Question: The version that I'm using:
'''
Redmine version 2.0.1.stable
Ruby version 1.8.7 (i386-linux)
Rails version 3.2.3
Environment production
Database adapter MySQL
'''
The strange thing is after pressing + a few times, I will get something like this:

I can't find any interesting in the 'production.log':
'''
Started GET "/admin/info" for 192.168.3.40 at Sat Jun 23 21:14:50 <PHONE>
Processing by AdminController#info as HTML
Rendered admin/info.html.erb within layouts/admin (2.2ms)
Rendered admin/_menu.html.erb (7.8ms)
Rendered layouts/base.html.erb (72.9ms)
Completed 200 OK in 93ms (Views: 79.1ms | ActiveRecord: 8.3ms)
'''
'''
LoadModule passenger_module /usr/lib/ruby/gems/1.8/gems/passenger-3.0.12/ext/apache2/mod_passenger.so
PassengerRoot /usr/lib/ruby/gems/1.8/gems/passenger-3.0.12
PassengerRuby /usr/bin/ruby
'''
'''
<VirtualHost *:80>
ServerName redmine.domain.vn
ServerAdmin quanta@domain.vn
DocumentRoot /var/www/html/redmine/public/
RailsBaseURI /
ErrorLog logs/redmine.error_log
<Directory "/var/www/html/redmine/public/">
Options -MultiViews
Order allow,deny
Allow from all
AllowOverride none
Satisfy Any
</Directory>
</VirtualHost>
'''
There is no '.htaccess' file in the 'public' folder that might cause the problems with passenger:
'''
-rw-rw-r-- 1 apache apache 485 May 28 14:25 404.html
-rw-rw-r-- 1 apache apache 674 May 28 14:25 500.html
-rwxr-xr-x 1 apache apache 473 Jun 2 11:34 dispatch.fcgi
-rwxrwxr-x 1 apache apache 473 May 28 14:25 dispatch.fcgi.example
-rw-rw-r-- 1 apache apache 7886 May 28 14:25 favicon.ico
drwxrwxr-x 2 apache apache 4096 May 28 14:25 help
-rw-rw-r-- 1 apache apache 1441 May 28 14:25 htaccess.fcgi.example
drwxrwxr-x 4 apache apache 4096 May 28 14:25 images
-rw-r--r-- 1 apache apache 20 Jun 23 18:59 info.php
drwxrwxr-x 4 apache apache 4096 May 28 14:25 javascripts
drwxrwxr-x 2 apache apache 4096 May 28 14:25 stylesheets
drwxrwxr-x 4 apache apache 4096 May 28 14:25 themes
'''
Any thoughts?
---
The source when missing CSS:
'''
<link href="/themes/classic/stylesheets/I.application.css,q1338189946.pagespeed.cf.0ULULhmylO.css" media="all" rel="stylesheet" type="text/css"/>
<script src="/javascripts/prototype.js,q1338189946.pagespeed.jm.ix8Kb1Gh8H.js" type="text/javascript"></script>
<script src="/javascripts/effects.js,q1338189946.pagespeed.jm.2gOWX1ohLv.js" type="text/javascript"></script>
<script src="/javascripts/dragdrop.js,q1338189946.pagespeed.jm.vpl0THRgUC.js" type="text/javascript"></script>
<script src="/javascripts/controls.js,q1338189946.pagespeed.jm.-zBskbSR2S.js" type="text/javascript"></script>
<script src="/javascripts/rails.js,q1338189946.pagespeed.jm.unwctb3Jeq.js" type="text/javascript"></script>
<script src="/javascripts/application.js,q1338189946.pagespeed.jm.Su1eFnevwF.js" type="text/javascript"></script>
'''
and this shows the page with CSS:
'''
<link href="/themes/classic/stylesheets/application.css?<PHONE>" media="all" rel="stylesheet" type="text/css"/>
<script src="/javascripts/prototype.js?<PHONE>" type="text/javascript"></script>
<script src="/javascripts/effects.js?<PHONE>" type="text/javascript"></script>
<script src="/javascripts/dragdrop.js?<PHONE>" type="text/javascript"></script>
<script src="/javascripts/controls.js?<PHONE>" type="text/javascript"></script>
<script src="/javascripts/rails.js?<PHONE>" type="text/javascript"></script>
<script src="/javascripts/application.js?<PHONE>" type="text/javascript"></script>
'''
Where these weird characters that cause the wrong 'href' and 'src' path come from?
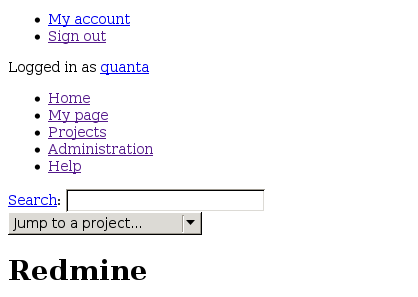
Answer: It seems that the culprit is... 'mod_pagespeed'. I see the below error when turning on the Firebug:
'"NetworkError: 500 Internal Server Error - http://redmine.domain.vn/javascripts/prototype.js,q1338189946.pagespeed.jm.ix8Kb1Gh8H.js"'
Disable it and now Redmine is working fine:
'''
<VirtualHost *:80>
ServerName redmine.domain.vn
ServerAdmin quanta@domain.vn
DocumentRoot /var/www/html/redmine/public/
RailsBaseURI /
ErrorLog logs/redmine.error_log
ModPagespeed off
<Directory "/var/www/html/redmine/public/">
Options -MultiViews
Order allow,deny
Allow from all
AllowOverride none
Satisfy Any
</Directory>
</VirtualHost>
'''